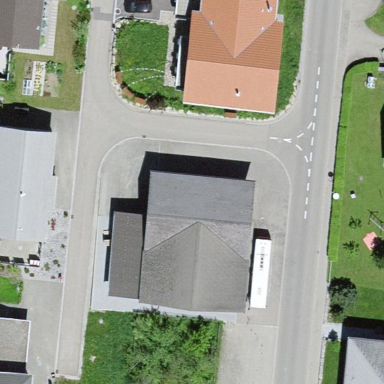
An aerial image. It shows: Industrial building with gabled roof.